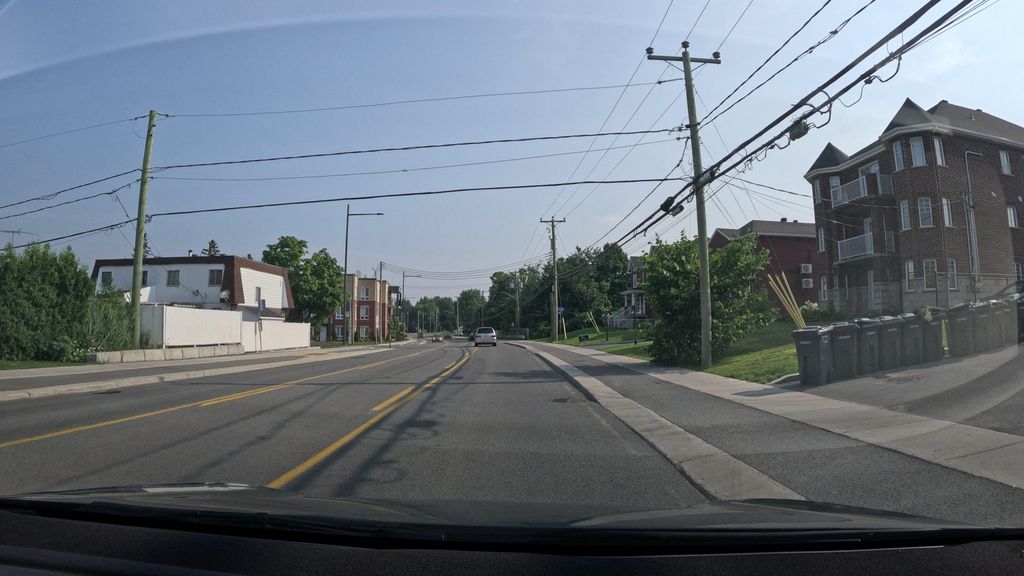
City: montreal